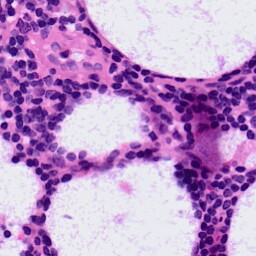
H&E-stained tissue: LymphNode